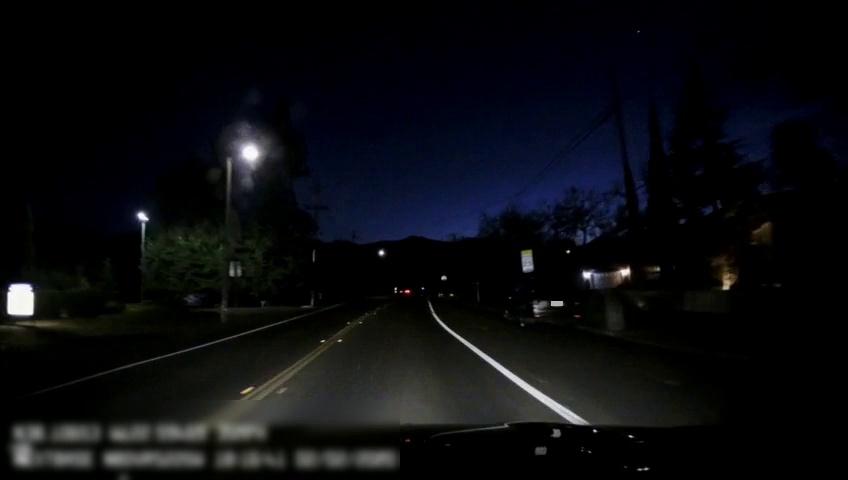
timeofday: Night
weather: Other
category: Drivable Space
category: Vehicles | Car
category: Vehicles | SUV
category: Lanes | Alternate Lane
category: Lanes | Opposite Lane
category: Lanes | Alternate Lane